Aerial crown-view tile of a tropical tree (Barro Colorado Island, Panama), acquired 20250616:
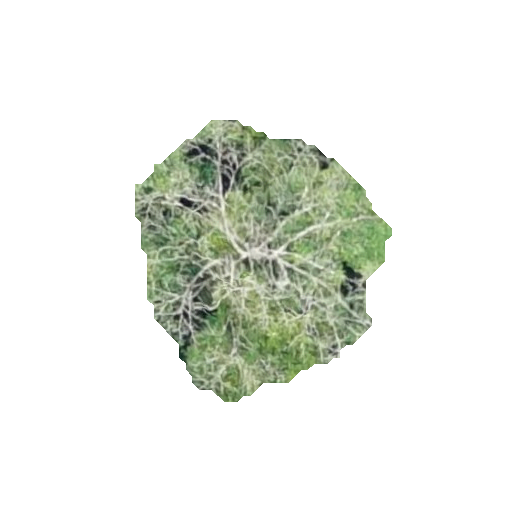
Species: Tabebuia rosea
GBIF accepted scientific name: Tabebuia rosea
Crown area: 72.895 m²